Question: I am currently developing an application for the iPhone with the 'Empty Application' default. This means that the only thing created by Xcode is an AppDelegate.
The only framework imported in my .pch file is the '<Foundation/Foundation.h>' Framework.
This is working out for most of my application, but in some places, I would like to use 'SpriteKit'.
'SpriteKit''Empty Application'
I'm asking this because normally, I have to specifically choose the 'Sprite Kit Game' default when creating a new project in Xcode if I want to use SpriteKit.

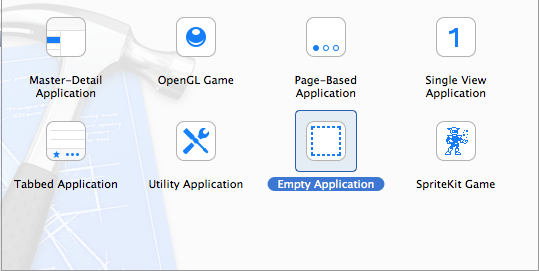
Answer: Yes, it's absolutely possible. You will just have to add the SpriteKit framework to your empty project like any other framework and do the required setup from there. Good luck!